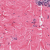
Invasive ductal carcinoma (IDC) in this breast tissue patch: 0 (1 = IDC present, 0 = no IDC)